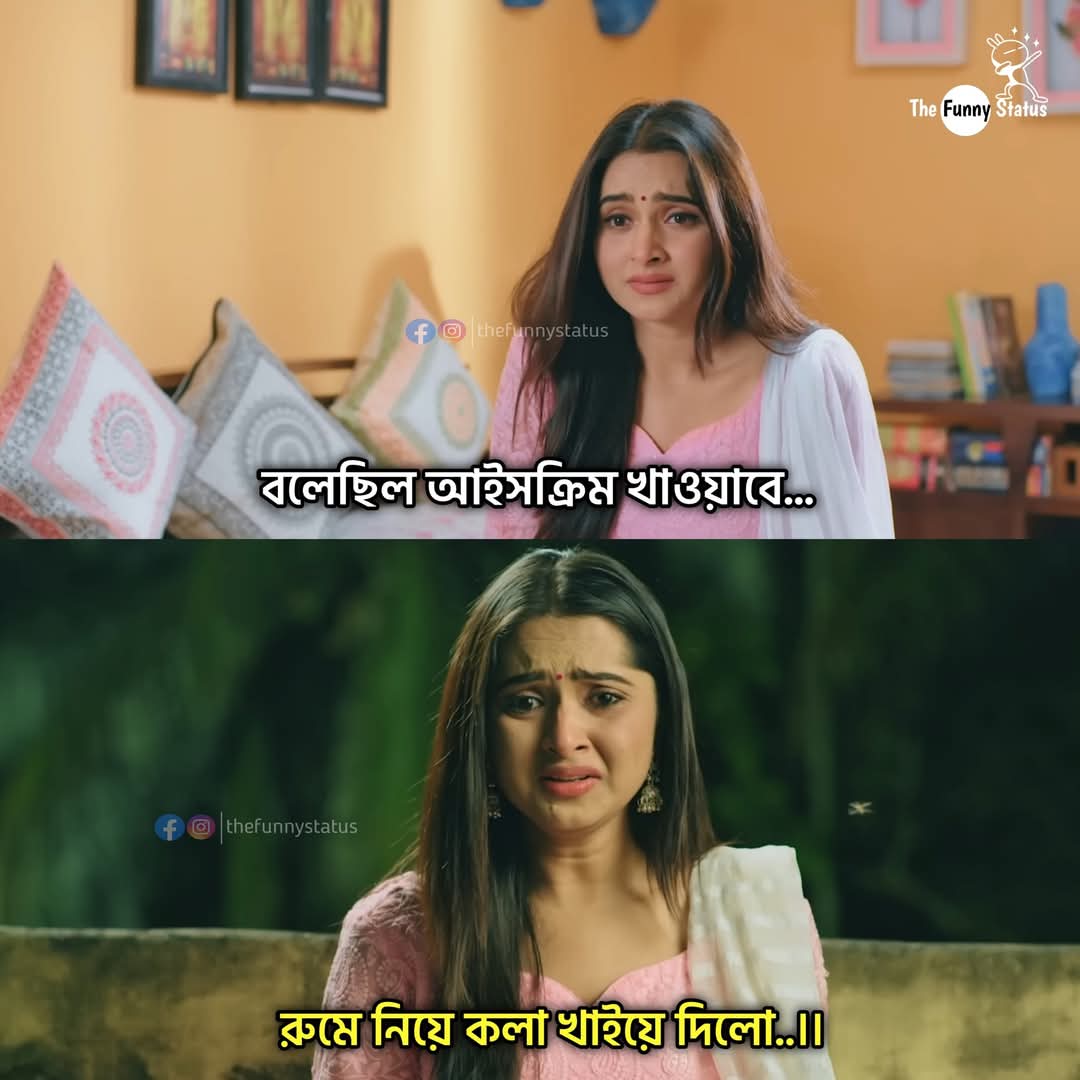
Text: বলেছিল আইসক্রিম খাওয়াবে...
রুমে নিয়ে কলা খাইয়ে দিলো..।।
Label: Non Hate